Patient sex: M
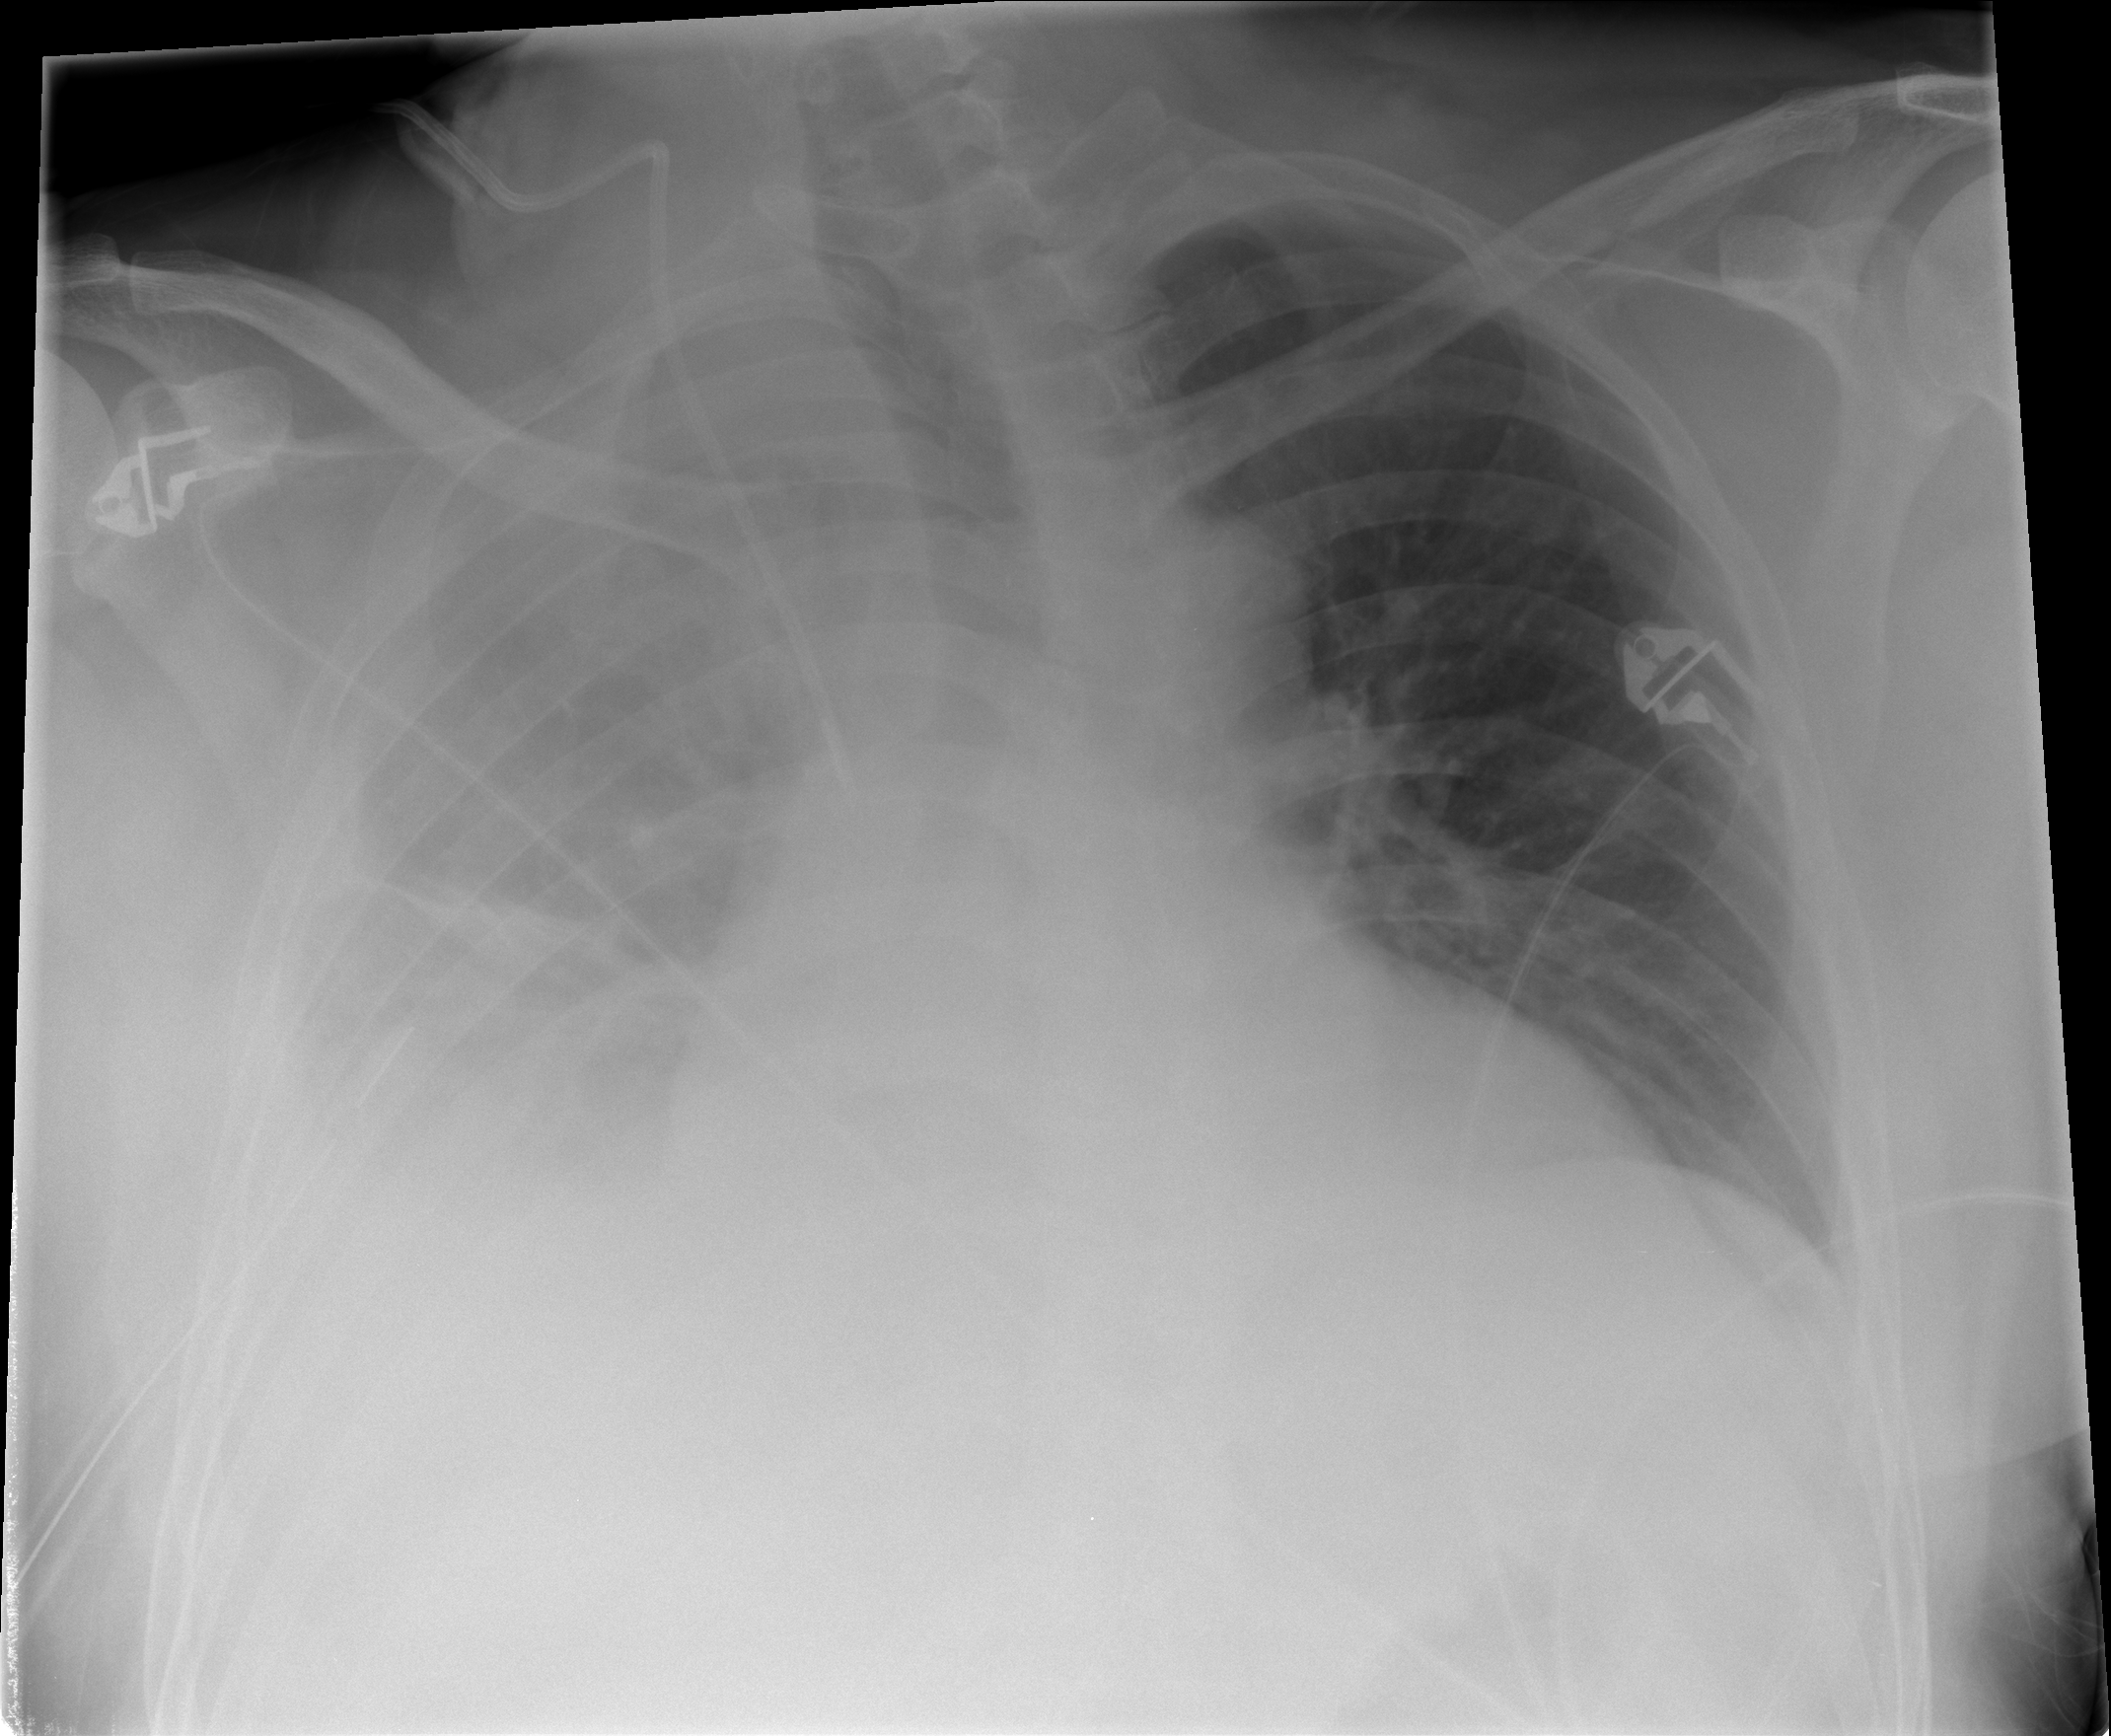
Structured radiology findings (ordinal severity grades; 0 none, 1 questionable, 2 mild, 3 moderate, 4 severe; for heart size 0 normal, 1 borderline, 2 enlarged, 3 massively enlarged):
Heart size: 0
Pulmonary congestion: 2
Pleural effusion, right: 3
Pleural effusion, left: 0
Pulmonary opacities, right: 1
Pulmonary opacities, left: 0
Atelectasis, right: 3
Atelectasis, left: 2